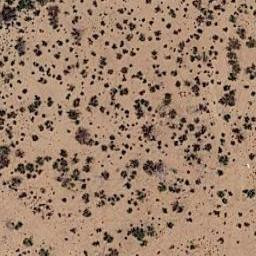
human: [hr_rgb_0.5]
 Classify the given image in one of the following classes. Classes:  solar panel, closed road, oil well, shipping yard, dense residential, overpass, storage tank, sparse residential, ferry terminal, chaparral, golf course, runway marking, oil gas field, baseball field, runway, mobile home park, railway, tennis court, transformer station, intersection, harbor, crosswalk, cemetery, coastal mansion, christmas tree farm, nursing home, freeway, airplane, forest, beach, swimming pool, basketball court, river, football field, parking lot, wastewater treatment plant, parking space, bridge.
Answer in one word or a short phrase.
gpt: chaparral